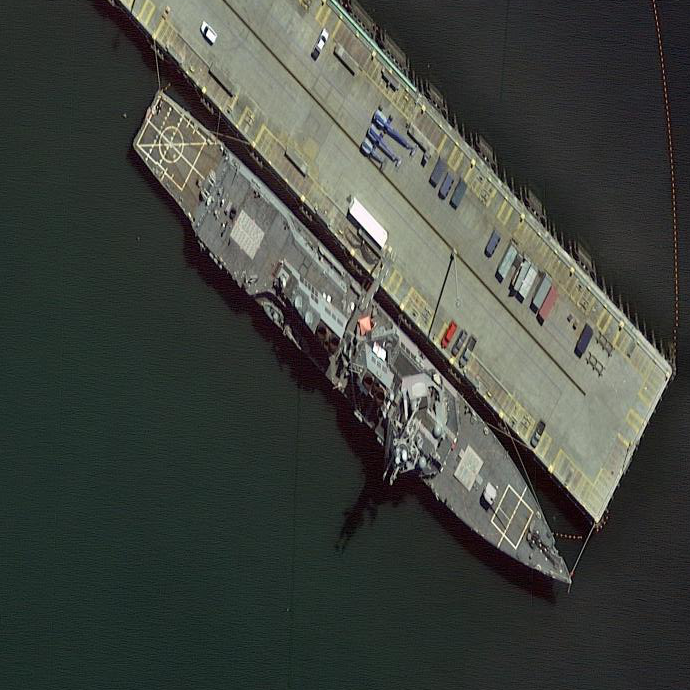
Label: destroyer